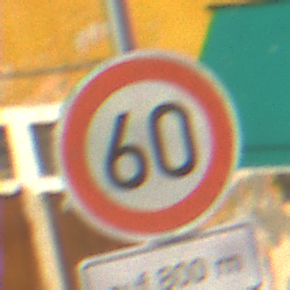
Verkehrszeichen: Geschwindigkeit60
Zusatzzeichen unten: LaengeEinerStrecke5
Umgebung: Outdoor, Urban
Tageszeit: MorningAfternoon
Wetter: Clear
Licht: Natural
Jahreszeit: NotSpecified
Kontrast: HighContrast